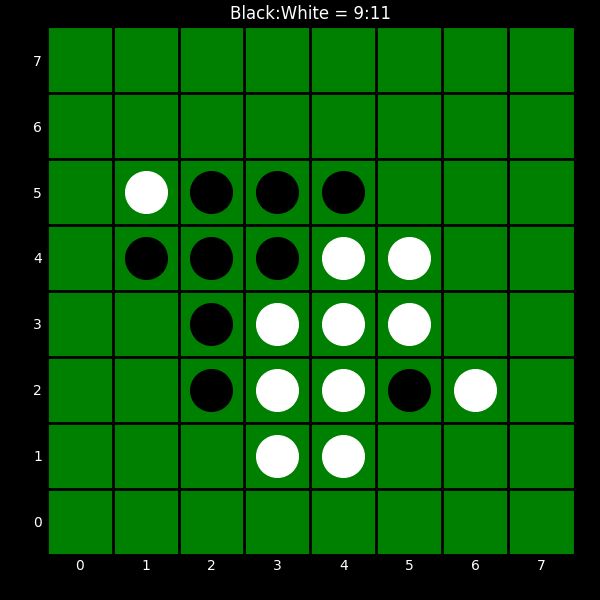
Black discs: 9
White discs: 11